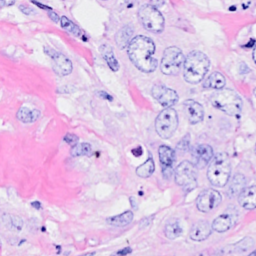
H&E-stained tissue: Breast